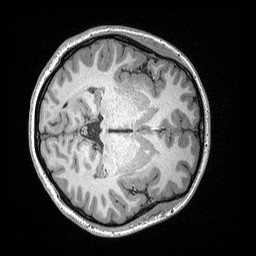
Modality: T1w
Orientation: axial
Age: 23
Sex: female